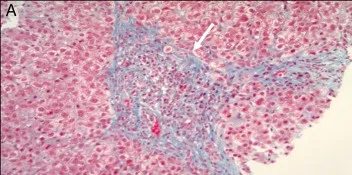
Liver biopsy pathology images showing stellate portal fibrosis (white arrow) (trichrome stain, 20x field).
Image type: pathology (masson_trichrome)